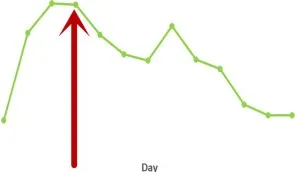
Meropenem was used from the third day onwards. The red arrow represents the start time of the final treatment plan. The patient was discharged on the 13th day and was hospitalized again on the 20th day. Total bilirubin level.
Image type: pathology (immunostaining)